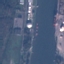
Land use / land cover class: River